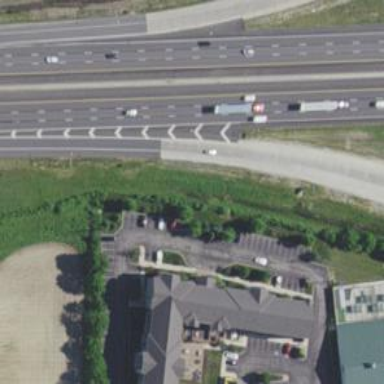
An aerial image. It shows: Motorway offramp.